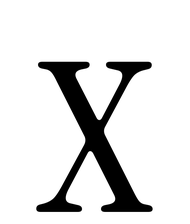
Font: InstrumentSerif-Regular